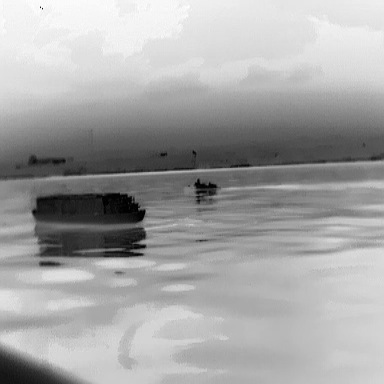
There are two objects shown in the infrared image, including a fishing_boat, and a warship.